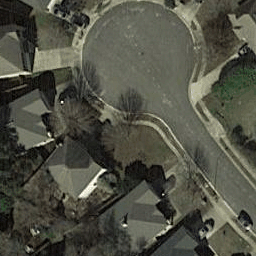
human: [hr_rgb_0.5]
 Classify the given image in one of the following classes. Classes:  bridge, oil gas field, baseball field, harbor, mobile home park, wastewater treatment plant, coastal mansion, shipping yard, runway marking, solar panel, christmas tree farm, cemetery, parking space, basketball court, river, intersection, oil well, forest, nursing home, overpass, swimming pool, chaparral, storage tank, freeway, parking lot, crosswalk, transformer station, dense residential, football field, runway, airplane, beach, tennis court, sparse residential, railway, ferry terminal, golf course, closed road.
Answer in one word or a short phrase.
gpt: closed road